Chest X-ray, PA view. Patient: 65 years old, sex M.
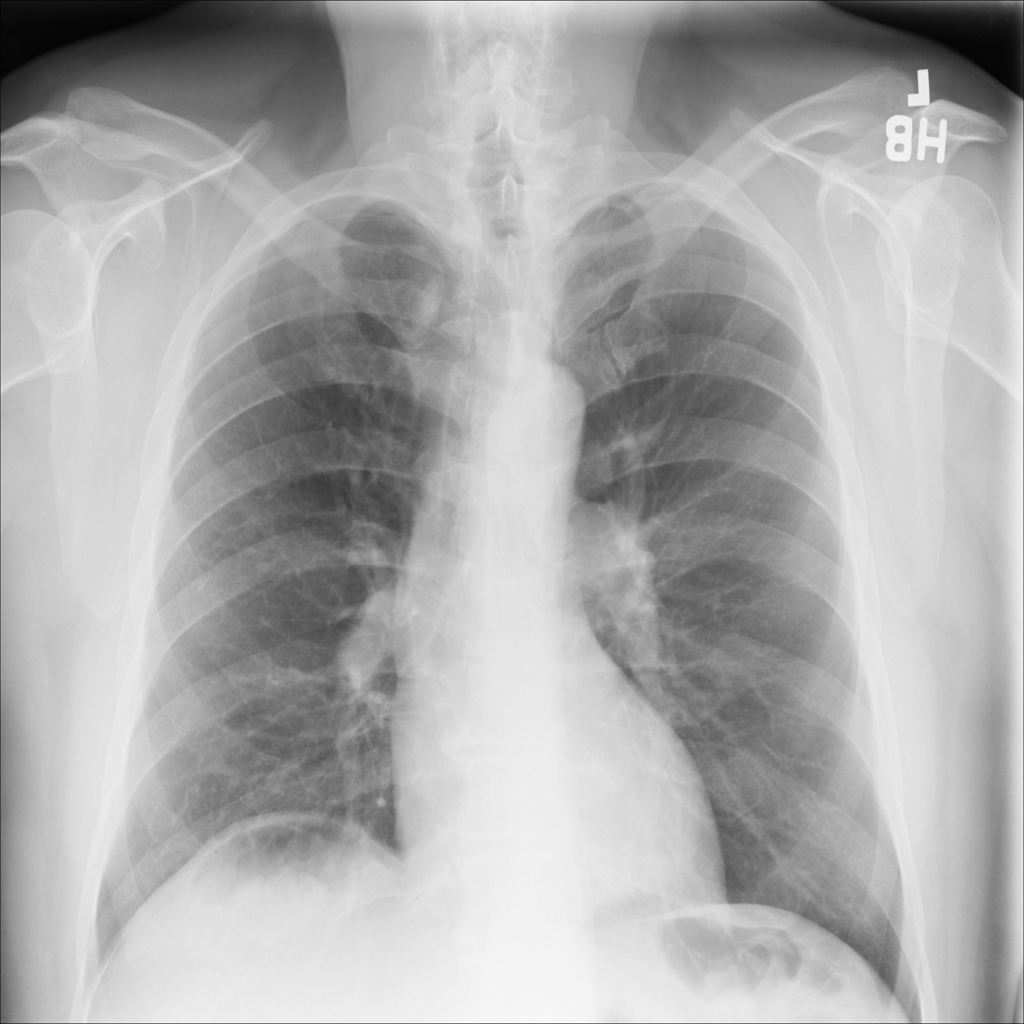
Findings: No Finding